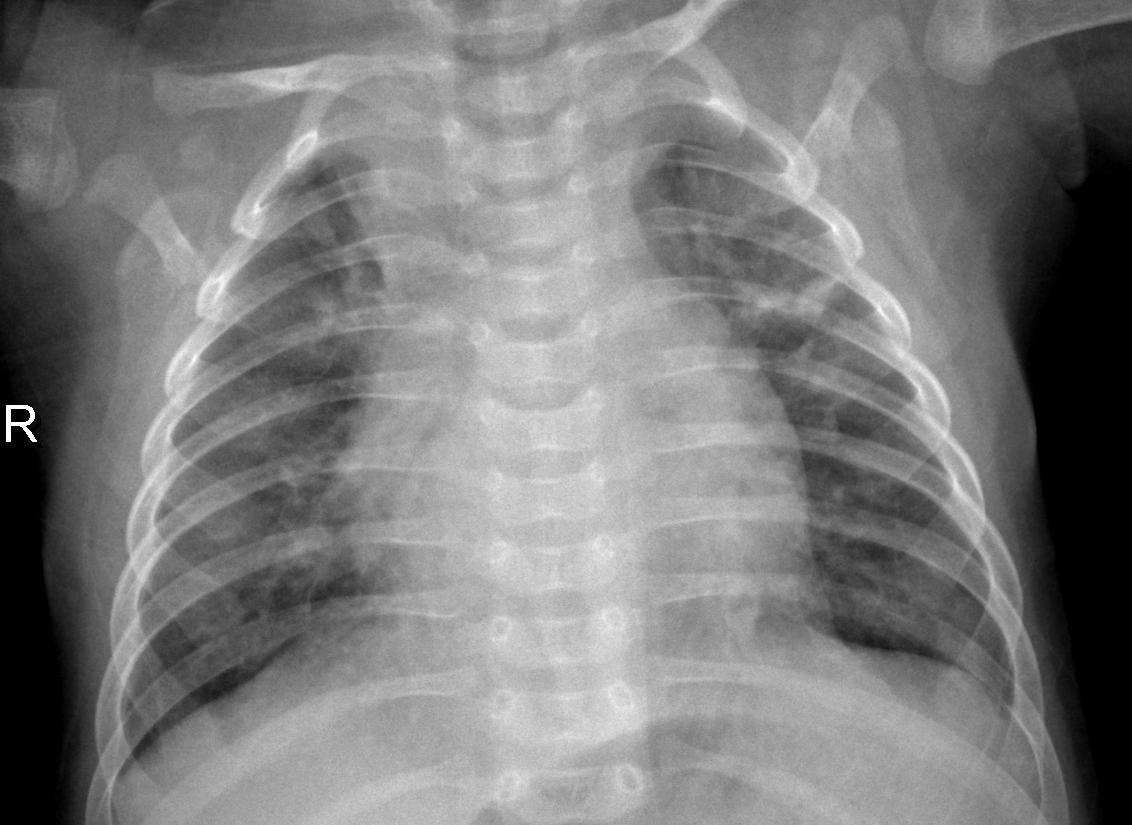
Diagnosis: PNEUMONIA